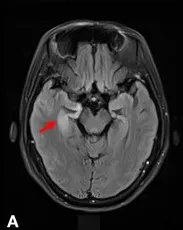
(A) Increased signal intensity was seen on the T2-weighted FLAIR imaging in the right medial temporal lobe (shown by the red arrow).
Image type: radiology (mri)